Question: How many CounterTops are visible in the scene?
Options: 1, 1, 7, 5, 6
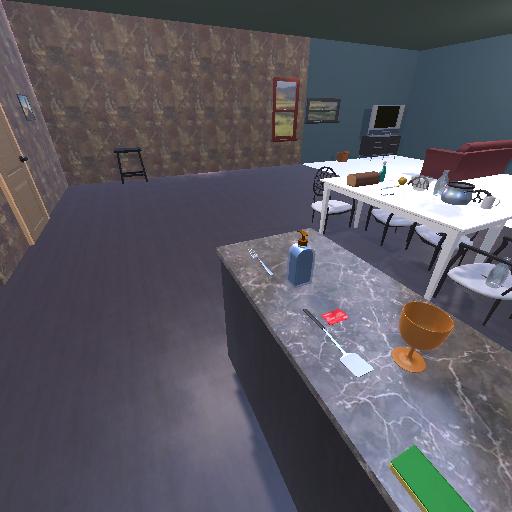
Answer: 1